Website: apple
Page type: customer-info-address
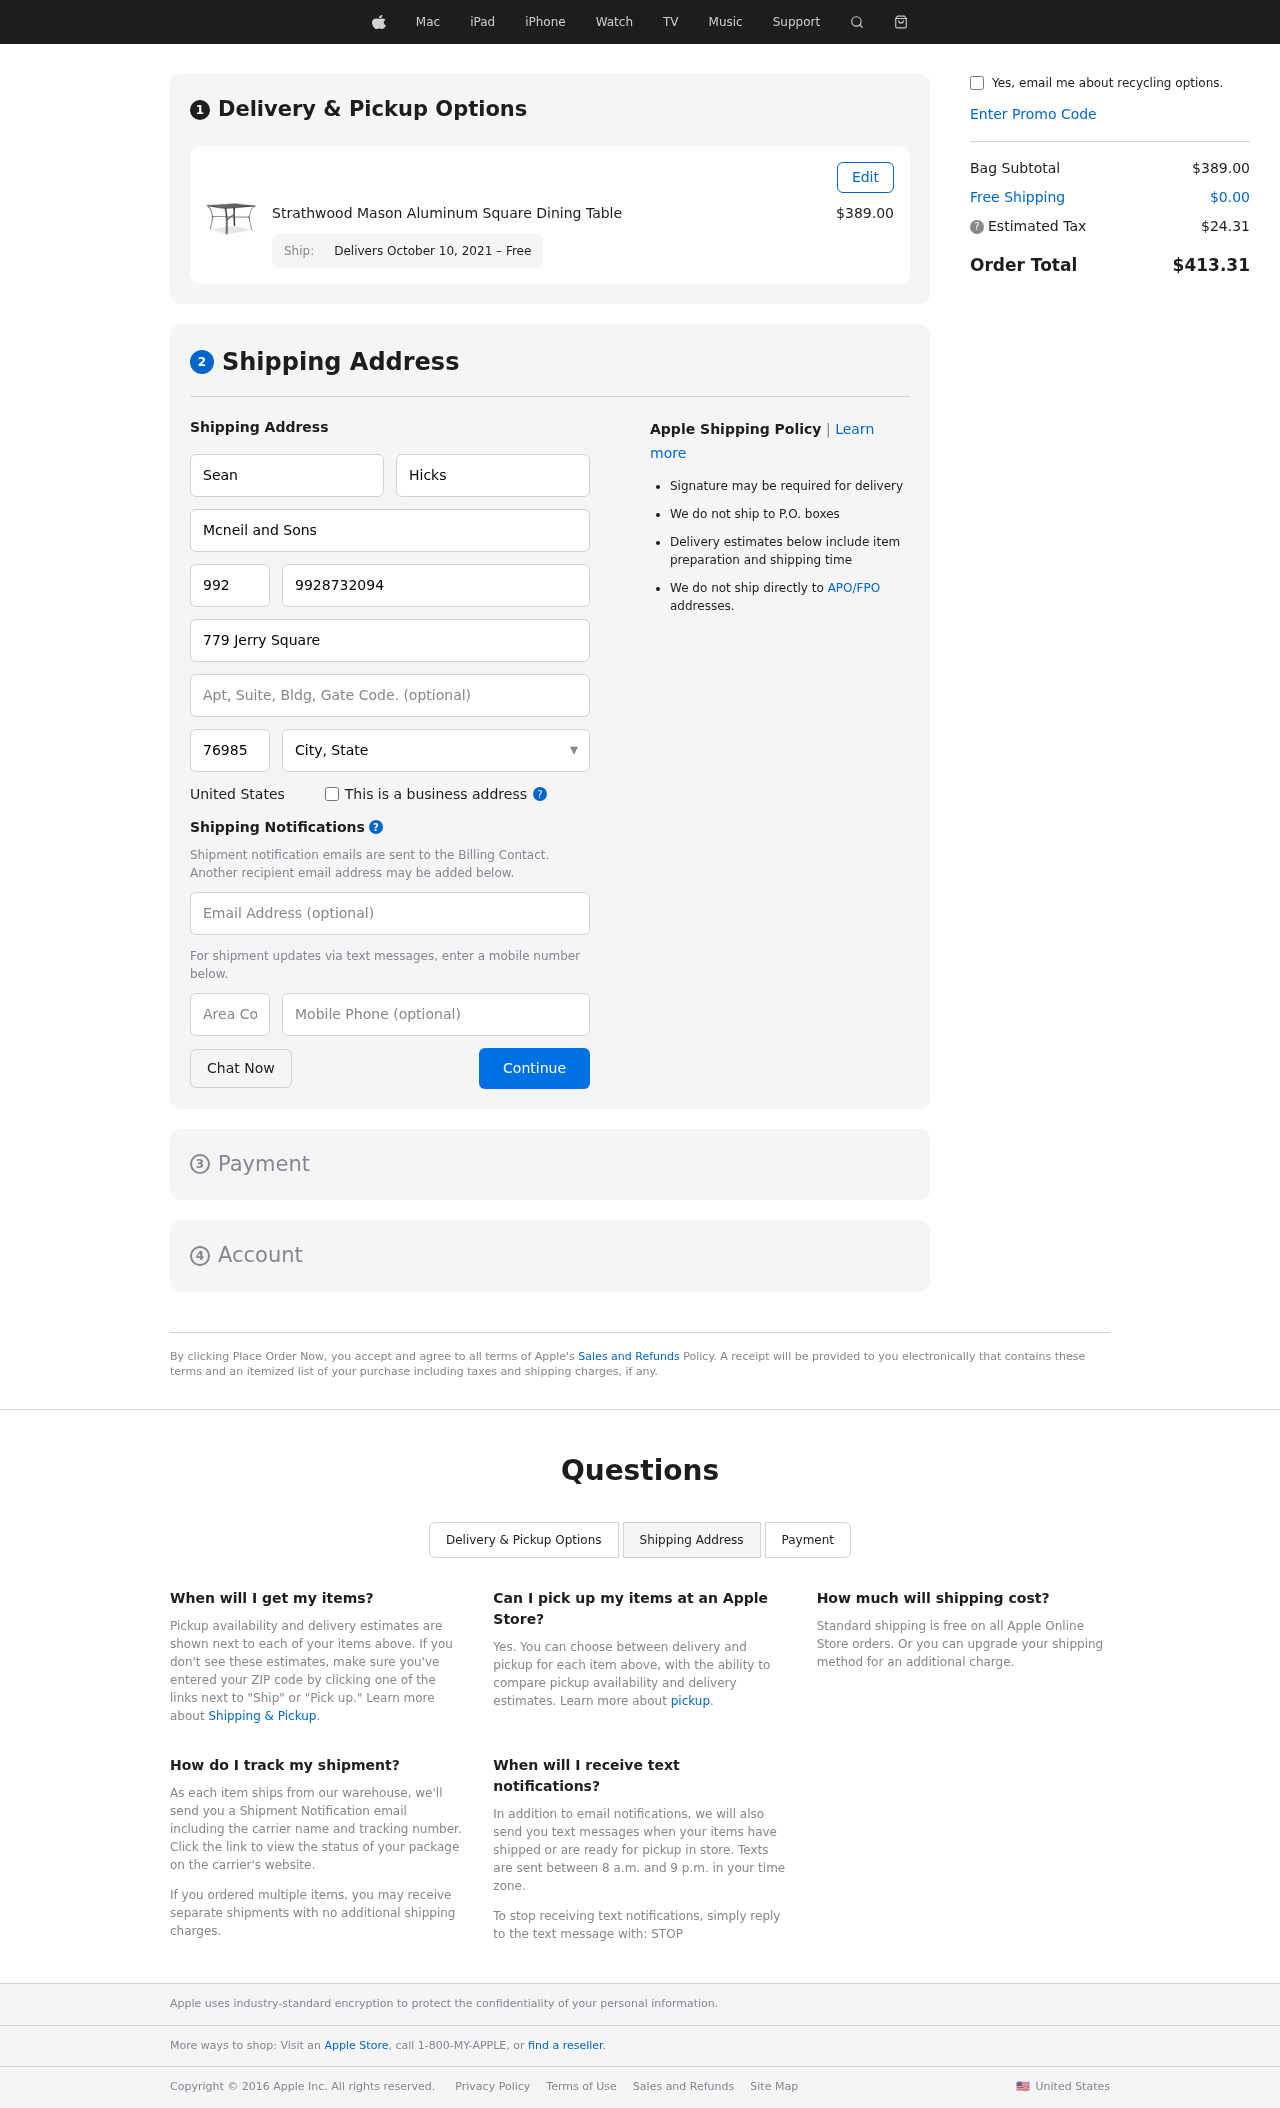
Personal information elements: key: PII_CITY_STATE
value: Robinsonburgh, VI
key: PII_COMPANY
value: Mcneil and Sons
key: PII_COUNTRY
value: United States
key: PII_EMAIL
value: seanhicks@hotmail.com
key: PII_FIRSTNAME
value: Sean
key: PII_LASTNAME
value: Hicks
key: PII_PHONE
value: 9928732094
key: PII_PHONE_AREA
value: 992
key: PII_POSTCODE
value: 76985
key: PII_STREET
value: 779 Jerry Square
Product elements: key: PRODUCT1_NAME
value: Strathwood Mason Aluminum Square Dining Table
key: PRODUCT1_PRICE
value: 389
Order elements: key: ORDER_DELIVERY_DATE
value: Delivers October 10, 2021 – Free
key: ORDER_SUBTOTAL
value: $389.00
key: ORDER_SHIPPING_COST
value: $0.00
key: ORDER_TAX
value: $24.31
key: ORDER_TOTAL
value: $413.31